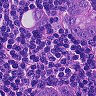
Metastatic tissue present: yes